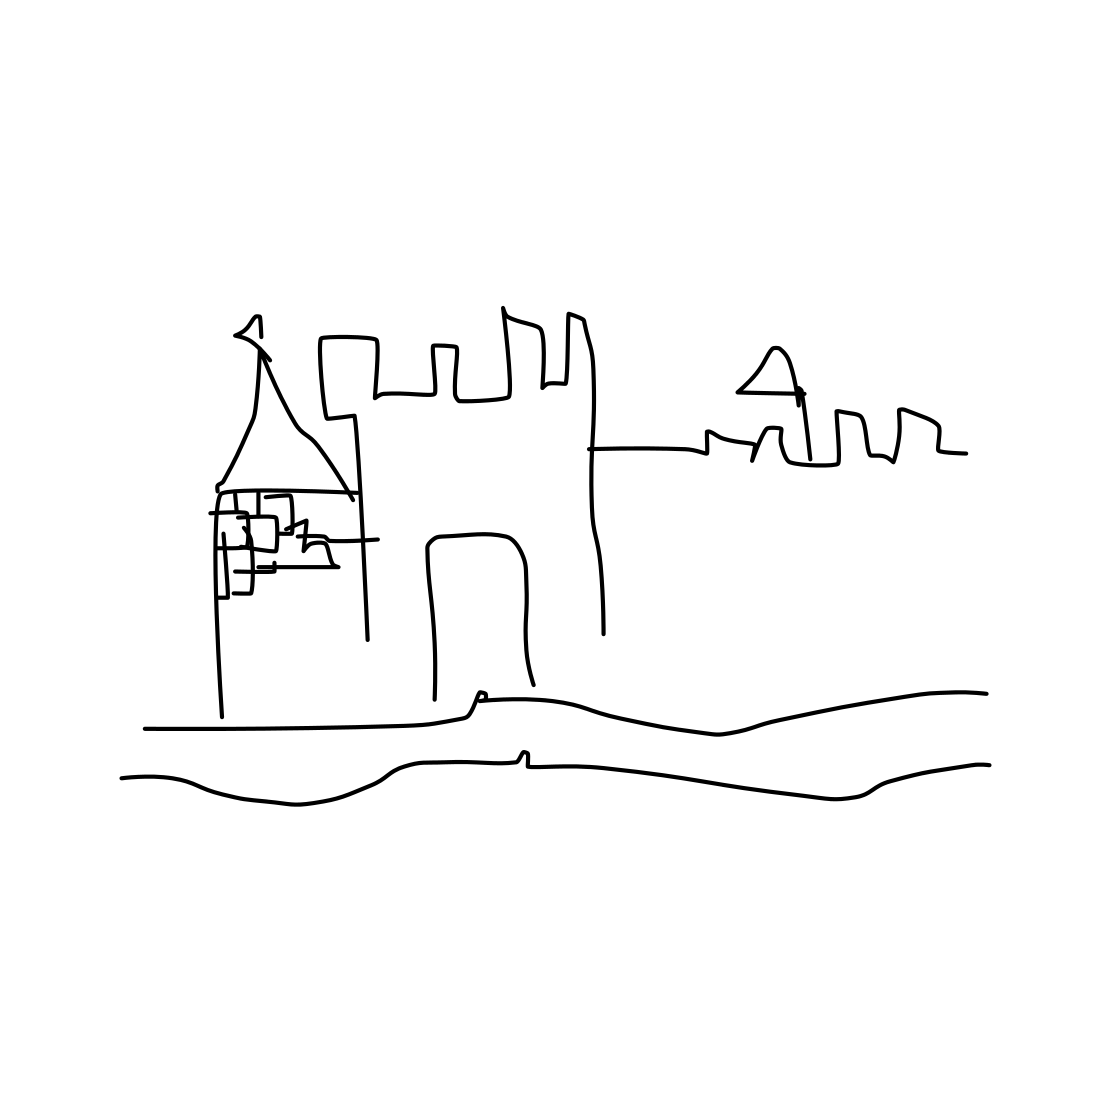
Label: castle